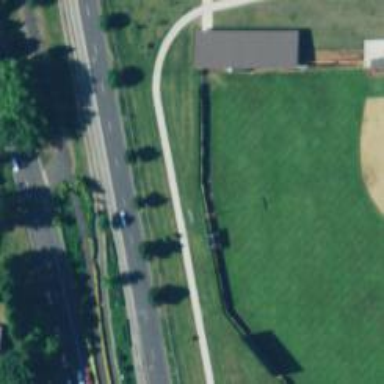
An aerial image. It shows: Baseball field.